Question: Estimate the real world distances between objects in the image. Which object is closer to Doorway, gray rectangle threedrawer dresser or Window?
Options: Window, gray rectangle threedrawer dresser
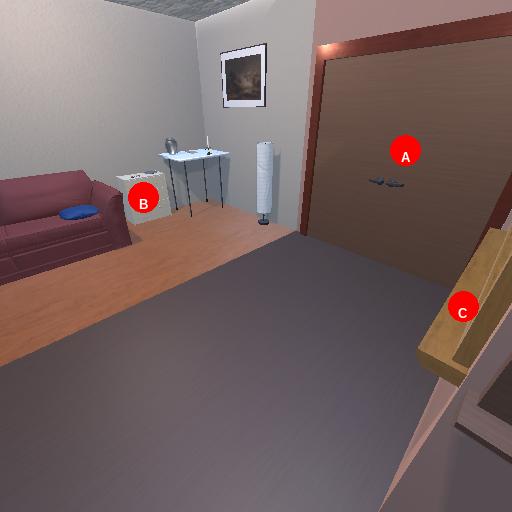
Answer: Window